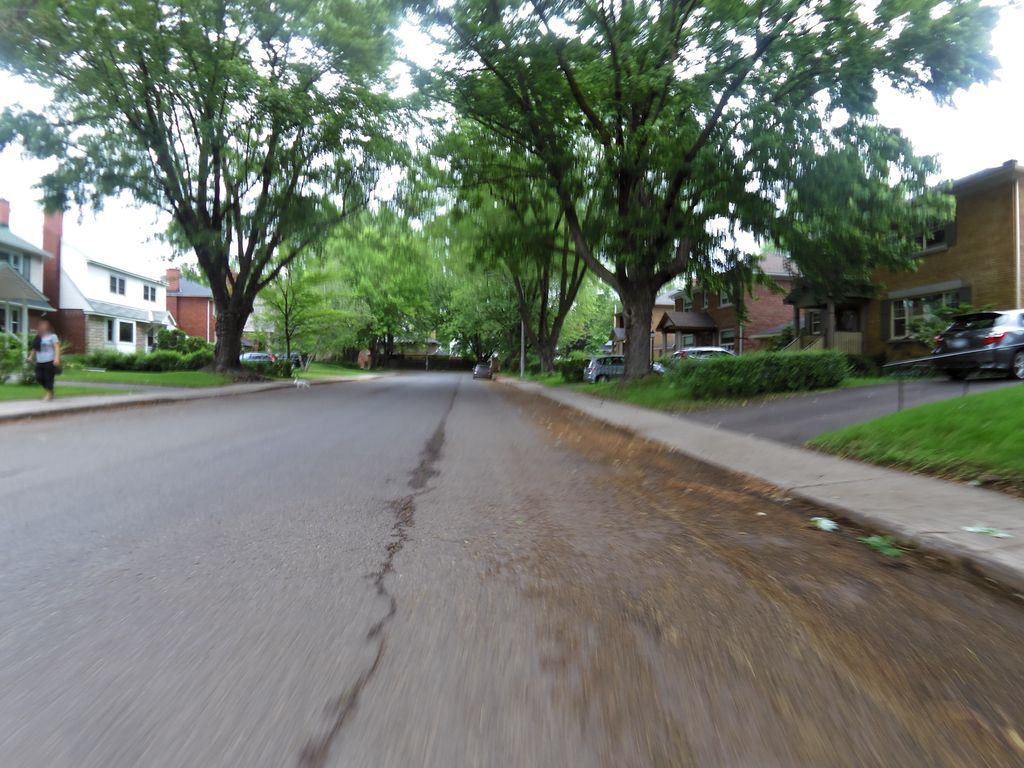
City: ottawa-gatineau